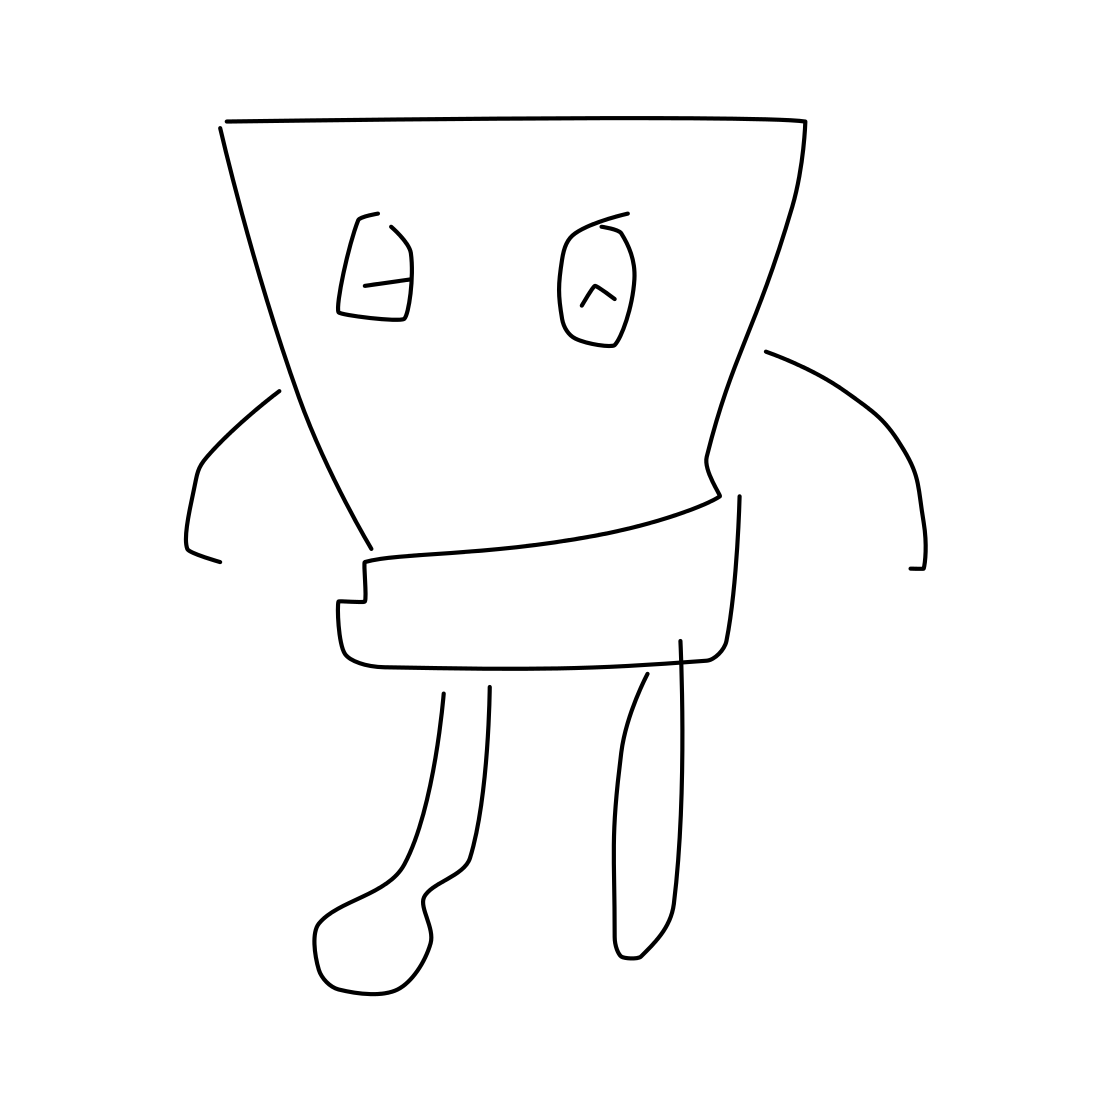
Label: sponge bob